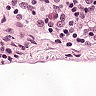
Metastatic tissue present: no